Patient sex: M
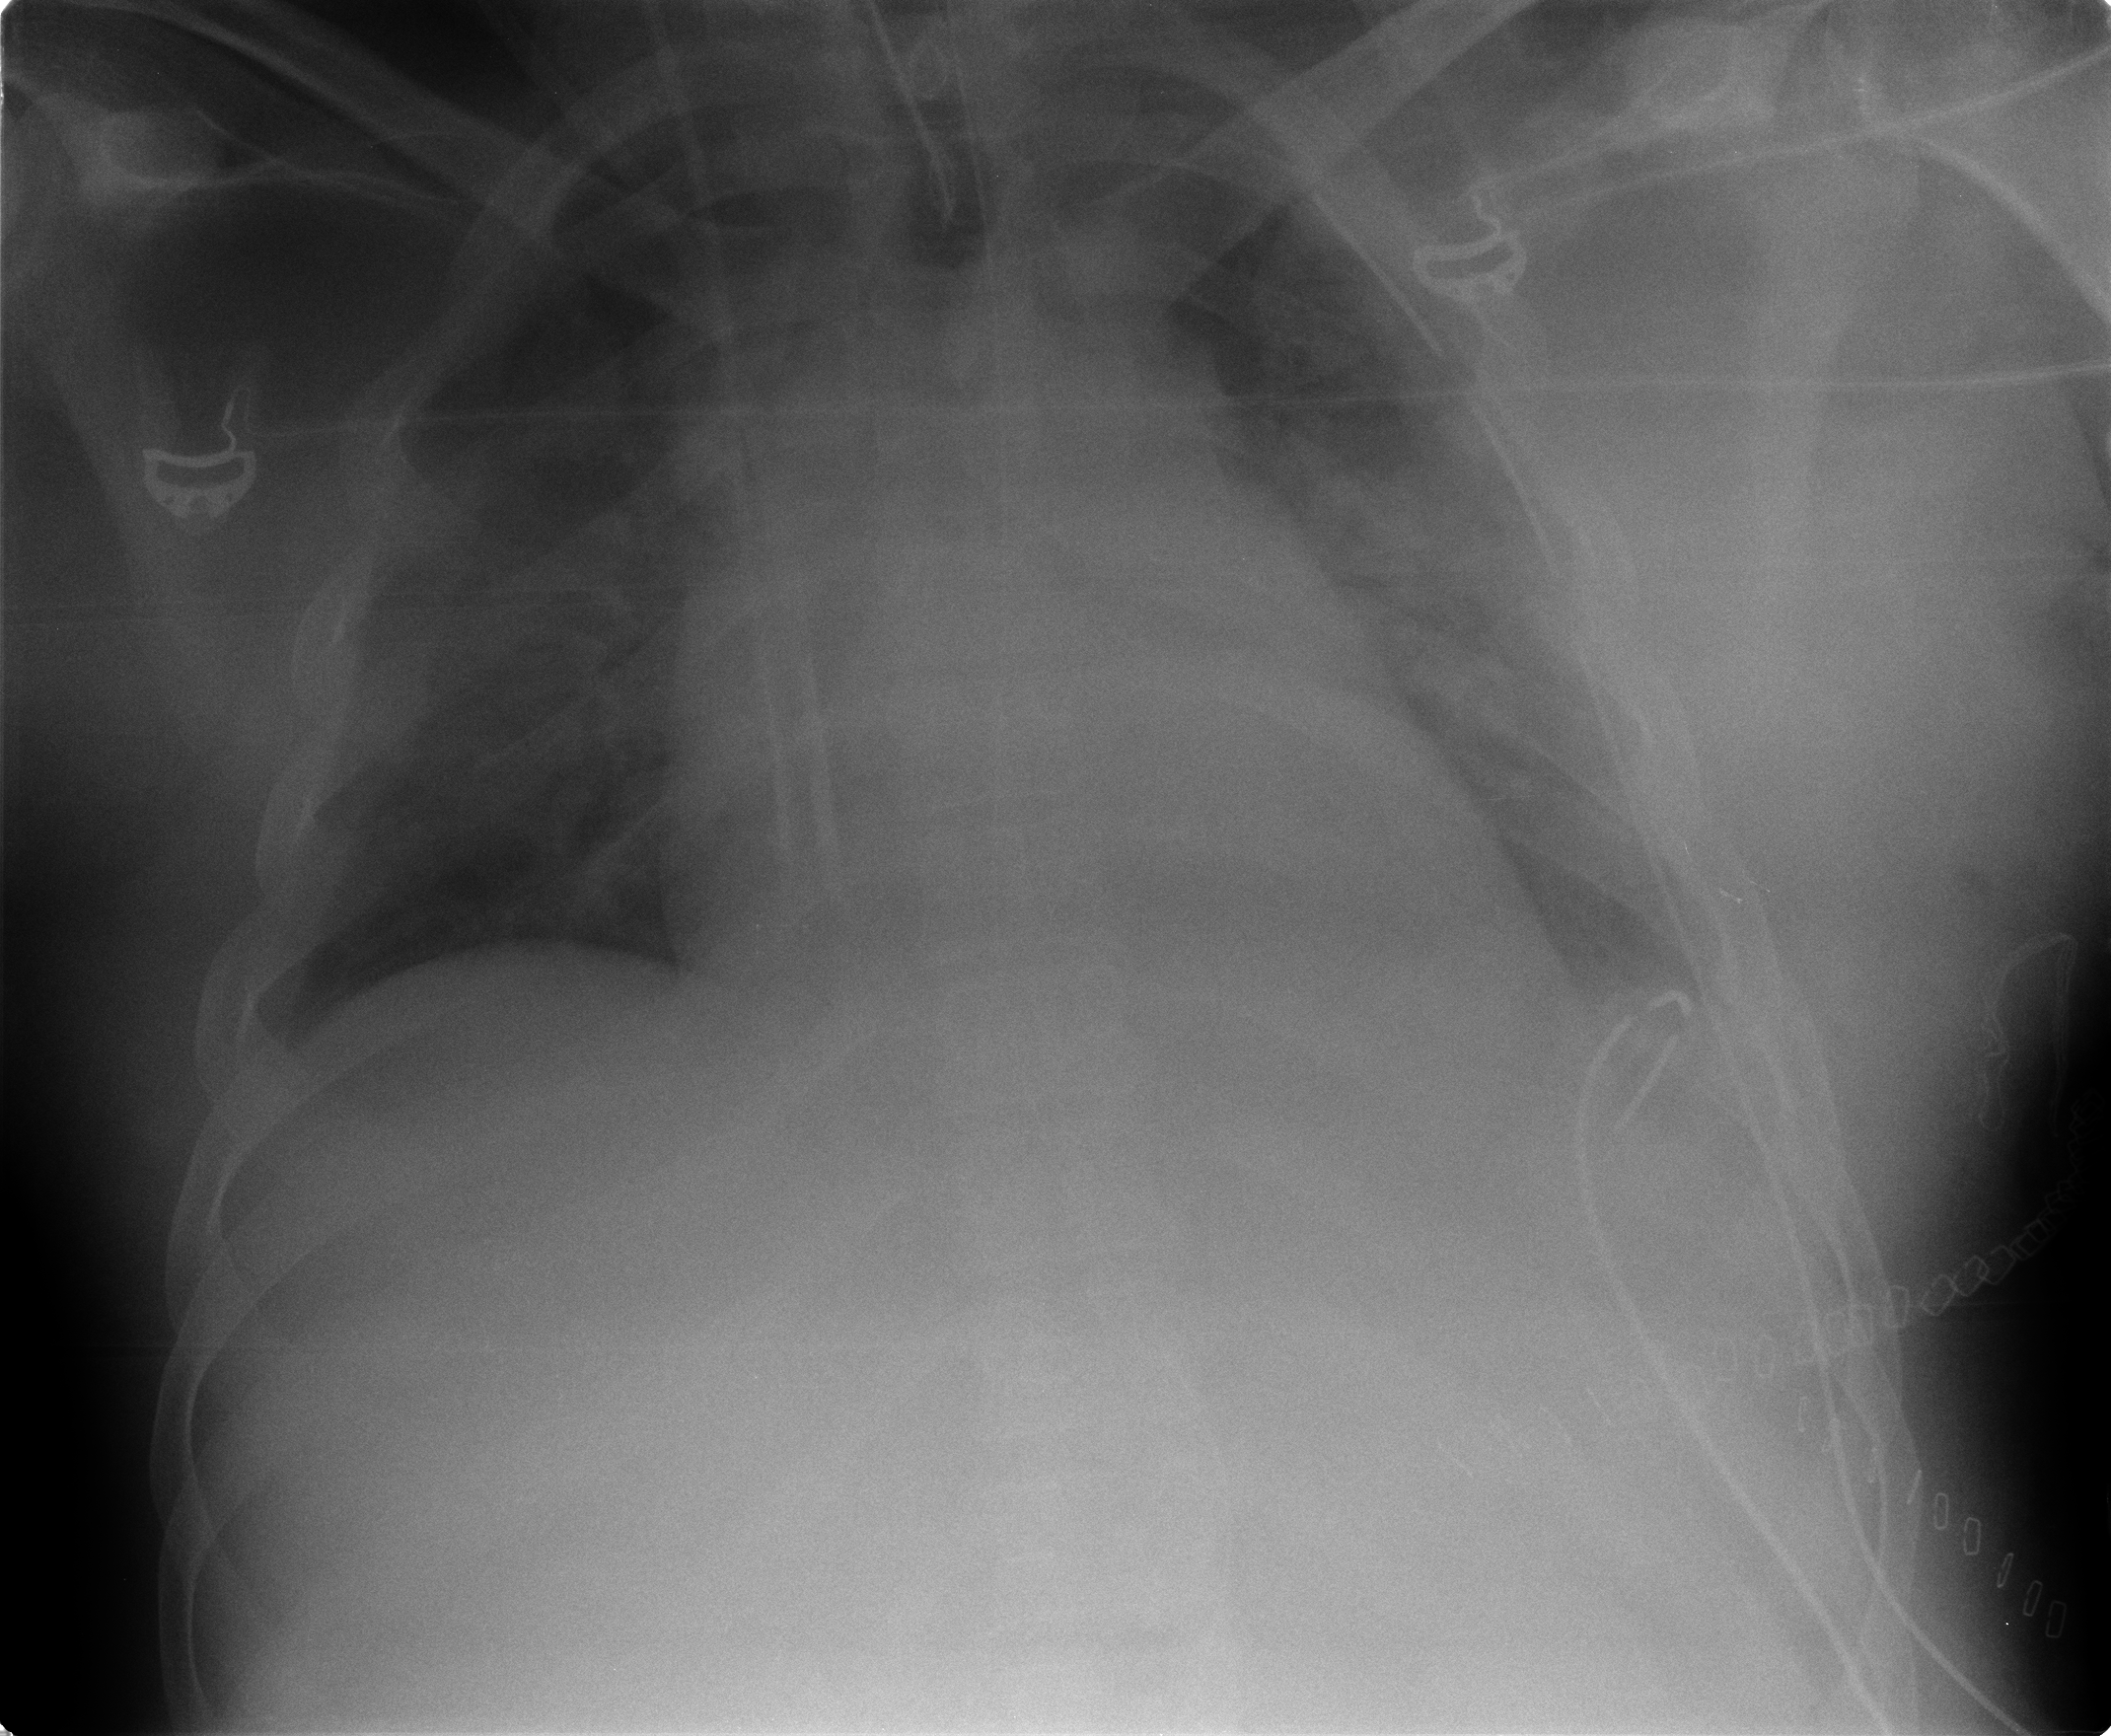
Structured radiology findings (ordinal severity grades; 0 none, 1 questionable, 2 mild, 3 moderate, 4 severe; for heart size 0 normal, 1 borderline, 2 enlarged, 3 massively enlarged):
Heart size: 2
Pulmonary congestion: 2
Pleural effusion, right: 2
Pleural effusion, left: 2
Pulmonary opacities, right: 3
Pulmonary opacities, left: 3
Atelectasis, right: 3
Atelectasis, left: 3